Question: i am working with an android app.
i have two textviews, textView1 is used to show username, and textView2 is used to show some words which are more than one line.
the layout looks like this:

the second line of textView2 should align with textView1
how to implements this layout? any idea would be appreciated.
Edit 1: actually, i need a solution which meets my need, you can use more than two textviews if needed.
Edit 2: Ozi's solution does fix my problem, but what if i need to bind a listener on textView1 in the future? is there any other solutions? thanks.
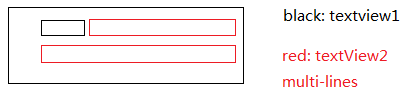
Answer: You can use 1 text view for all text. And you should change the style of black part like that:
'''
String blackstring = "<font color='#000000'>black</font>";
t.setText(Html.fromHtml(blackstring + maintext));
'''